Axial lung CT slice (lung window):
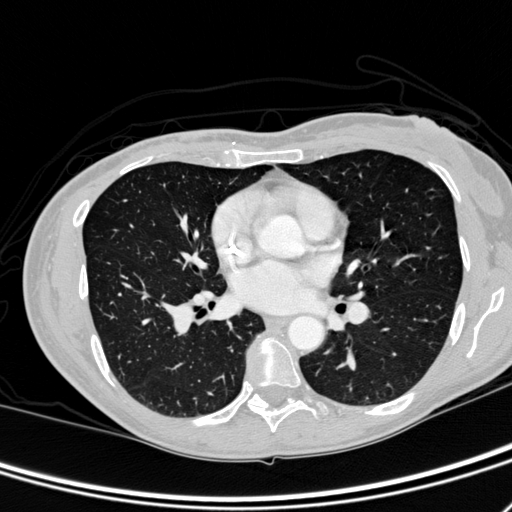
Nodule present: no